七年级 · 画法几何学
某市区的街道近似地看作直线, 并且两条街道之间的夹角如图如示. 那么, 哪些街道平行？哪些街道垂直？说明理由.

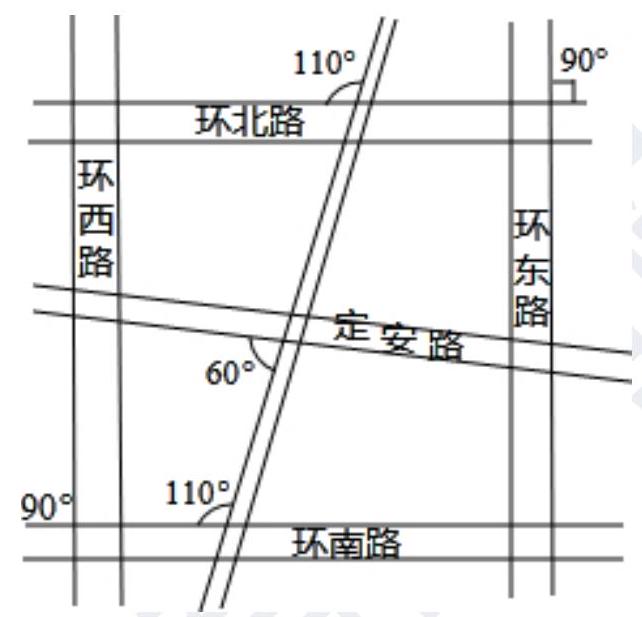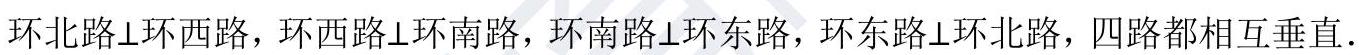
答案: 解【答案】解: 环北路//环南路, 环西路//环东路.

【解析】图中两个 110 度是同位角, 所以环北路//环南路; 两个90度的角也可以由已知的平行线转化成同位角, 所以环西路//环东路. 四路夹角中有一 90 度角. 所以这四路都相互垂直.

本题主要考查了同位角相等, 两直线平行的判定以及垂直的定义.